Question:
I want to have a container view in the center as in the image, the requirement is:
- -
I know how to do it via programming or IBOutlet. Is there a way to set it in Interface Builder Only?
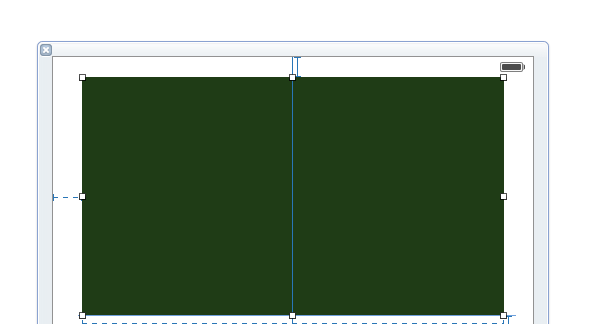
Answer: Not by merely setting auto layout constraints in a single nib/storyboard: their values are not conditional upon the runtime environment.
Your options probably are:
- Programmatically adjust the constants of the constraints as the interface loads.- Maintain two different storyboards/nibs and load a different one depending upon runtime conditions (horrible)- Modify your desires, i.e. use a different set of constraints, one that give satisfactory results on both screen sizes. (This is, after all, the whole purpose of auto layout constraints!) For example you can specify that the width of the container view should be a certain percentage of the width of its superview (and that the container view is centered horizontally); this might not give you exactly the 25-vs.-35 values you specify, but it might be acceptable anyway.